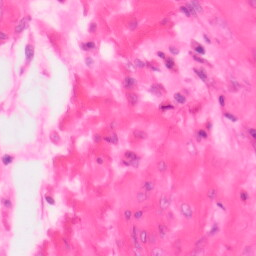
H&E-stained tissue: Colon